Question: These days, I am trying to integrate AdMob into my Adobe Air based android app, with . After I get the ane file ready, I got following error after I debug app in Flash builder 4.6:
> Error occurred while packaging the application:dx tool failed: UNEXPECTED TOP-LEVEL EXCEPTION:
java.lang.IllegalArgumentException: already added:
Lcom/google/android/gms/R$attr; at
com.android.dx.dex.file.ClassDefsSection.add(ClassDefsSection.java:123)
at com.android.dx.dex.file.DexFile.add(DexFile.java:143) at
com.android.dx.command.dexer.Main.processClass(Main.java:301) at
com.android.dx.command.dexer.Main.processFileBytes(Main.java:278) at
com.android.dx.command.dexer.Main.access$100(Main.java:56) at
com.android.dx.command.dexer.Main$1.processFileBytes(Main.java:229)
at
com.android.dx.cf.direct.ClassPathOpener.processArchive(ClassPathOpener.java:244)
at
com.android.dx.cf.direct.ClassPathOpener.processOne(ClassPathOpener.java:130)
at
com.android.dx.cf.direct.ClassPathOpener.process(ClassPathOpener.java:108)
at com.android.dx.command.dexer.Main.processOne(Main.java:247) at
com.android.dx.command.dexer.Main.processAllFiles(Main.java:183) at
com.android.dx.command.dexer.Main.run(Main.java:139) at
com.android.dx.command.dexer.Main.main(Main.java:120) at
com.android.dx.command.Main.main(Main.java:89) 1 error; aborting
This problem is quite similar with post:
<URL>
I know there must be something wrong with my ane file. But I really don't know where is the problem. Here is my android native extension .jar folder:

Here is my platform.xml file:
'''
<platform xmlns="http://ns.adobe.com/air/extension/4.0">
<packagedDependencies>
<packagedDependency>android-support-v4.jar</packagedDependency>
<packagedDependency>google-play-services.jar</packagedDependency>
</packagedDependencies>
<packagedResources>
<packagedResource>
<packageName>com.google.android.gms</packageName>
<folderName>google-play-services-res</folderName>
</packagedResource>
</packagedResources>
</platform>
'''
I am using following command line to compile the ane file:
'''
adt -package -target ane Output.ane extension.xml -swc AdmobLibrary.swc -platform Android-ARM -platformoptions platform.xml -C android . -platform default -C default .
'''
I can get the ane file. But after debuging my Flex app, the error is coming out.
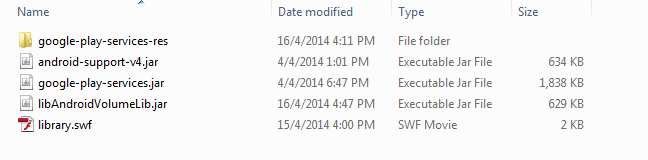
Answer: I finally found the problem solution. The problem is in the process of exporting native extension to .jar file. More specifically, when I export my android project to .jar file, I made a mistake. I select the whole java project files to export into .jar file, including gen folder which is not necessary. Here is the screen shot: